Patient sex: M
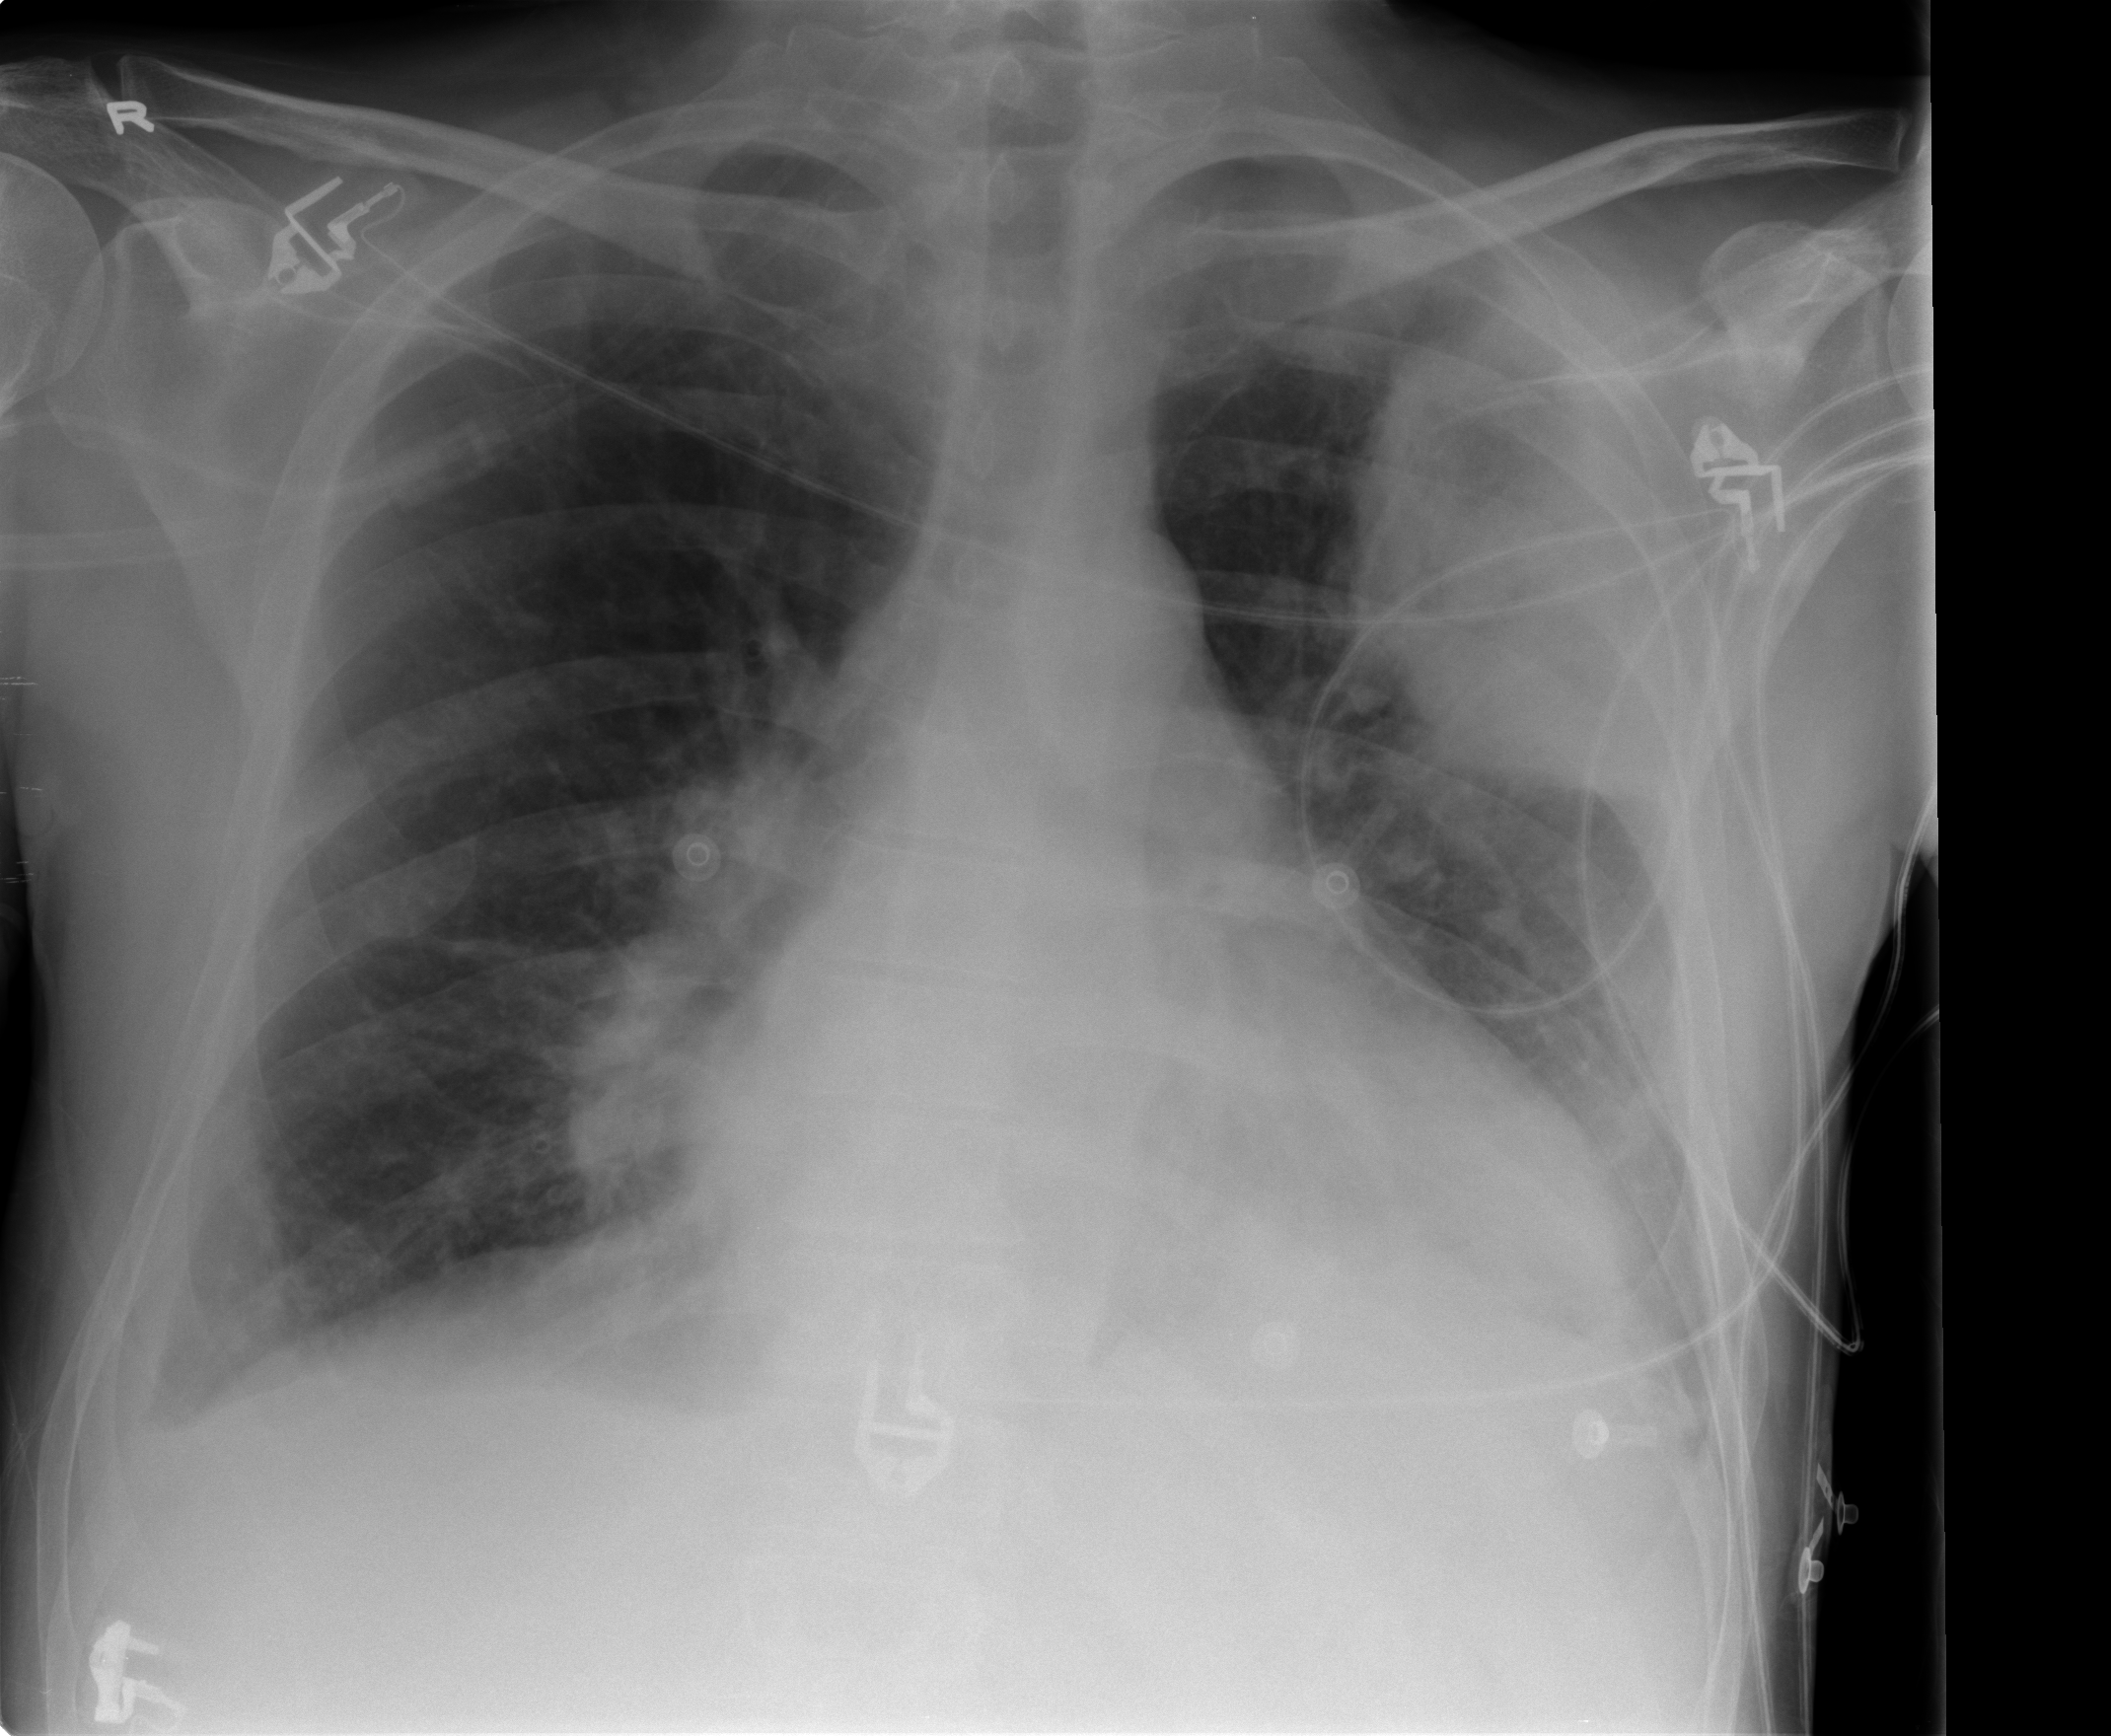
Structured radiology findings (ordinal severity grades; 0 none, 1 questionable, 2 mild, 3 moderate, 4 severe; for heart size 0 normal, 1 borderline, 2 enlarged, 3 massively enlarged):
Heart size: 2
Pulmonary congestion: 2
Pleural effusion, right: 1
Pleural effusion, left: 2
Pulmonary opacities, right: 1
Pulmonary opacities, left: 3
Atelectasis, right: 3
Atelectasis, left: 3